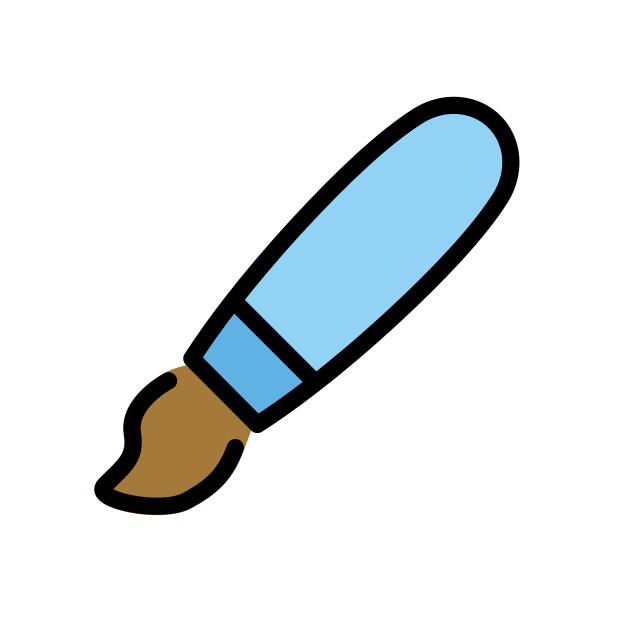
paintbrush